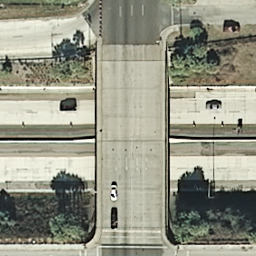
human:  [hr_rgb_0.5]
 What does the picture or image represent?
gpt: overpass